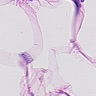
Metastatic tissue present: no